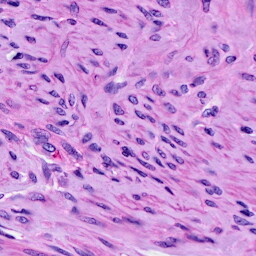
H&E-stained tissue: Cervix